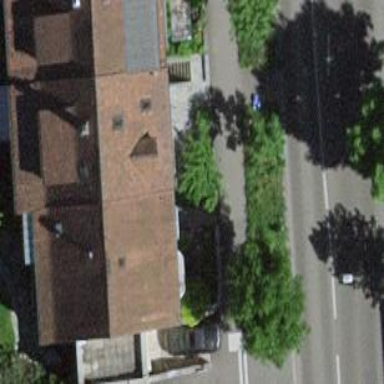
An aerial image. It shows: Terrace building.